Question: Why does an html element (such as a div) that has been styled with
'''
position: relative;
top: -50px;
'''
Still force the parent element to have the same size as if the relatively positioned element were not shifted?
Let me provide an example (live example found at <URL>
'''
<html>
<head>
<style>
article, aside, figure, footer, header, hgroup,
menu, nav, section { display: block; }
.parent{ position: relative; background-color: #000000; float: left; border: 1px solid red; }
.child1{ float: left; background-color: #888888;}
.child2{ float: left; background-color: #CCCCCC; }
.subchild{ position: relative; top: -45px; height: 30px; border: 1px solid green;}
.subchild2{ height: 30px; border: 1px solid green;}
</style>
</head>
<body>
<div style='clear: both; height: 50px;'></div>
<div class='parent'>
<div class='child1'>regular content</div>
<div class='child2'>content of child 2</div>
</div>
<div>Sample A</div>
<div style='clear: both; height: 50px;'></div>
<div class='parent'>
<div class='child1'><div class='subchild2'>subchild</div></div>
<div class='child2'>content of child 2</div>
</div>
<div>Sample B</div>
<div style='clear: both; height: 50px;'></div>
<div class='parent'>
<div class='child1'><div class='subchild'>subchild</div></div>
<div class='child2'>content of child 2</div>
</div>
<div>Sample C</div>
<div style='clear: both; height: 50px;'></div>
<div class='parent'>
<div class='child1'><span>child 1</span><div class='subchild'>subchild</div></div>
<div class='child2'>content of child 2</div>
</div>
<div>Sample D</div>
</body>
</html>
'''
The above markup creates a page that looks like this:

Sample A: Just a couple of divs inside a parent div, with normal content and flow
Sample B: Added a subchild div, with a height of 30px. As expected, it changes the height of the parent, thus revealing the black background beneath "content of child b"
Sample C: The subchild is repositions with position:relative. Note how even though this element is shifted above everything, it still contributes to the height of the parent, thus keeping the black background revealed
Sample D: Problem in sample C excacerbated by added a span before subchild div.
The behavior in A and B I understand. What I do not understand is the behavior in C and D. If the element that makes the parent taller is repositioned such that it isn't in that space anymore ... why does it still make the parent taller?
I expect (incorrectly, obviously), that example C (and D) would look identical to A, with the addition of the green "subchild" box above it.
Can anyone explain to me why this is, and how to have a relatively placed element affect the dimensions of the parent like this?
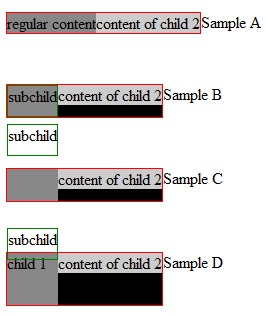
Answer: You'll have to set:
'''
position:absolute;
'''
to have the '.subchild' not be put into the normal flow. As you already have the '.parent' set to 'position:relative;', you don't need to do anything else.
---
According to <URL> 'position:fixed;' always uses the viewport top-left as the origin.